Field crop: maize
Growth stage: 2
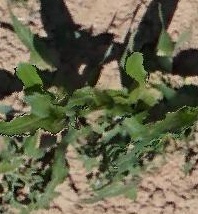
Species: maize